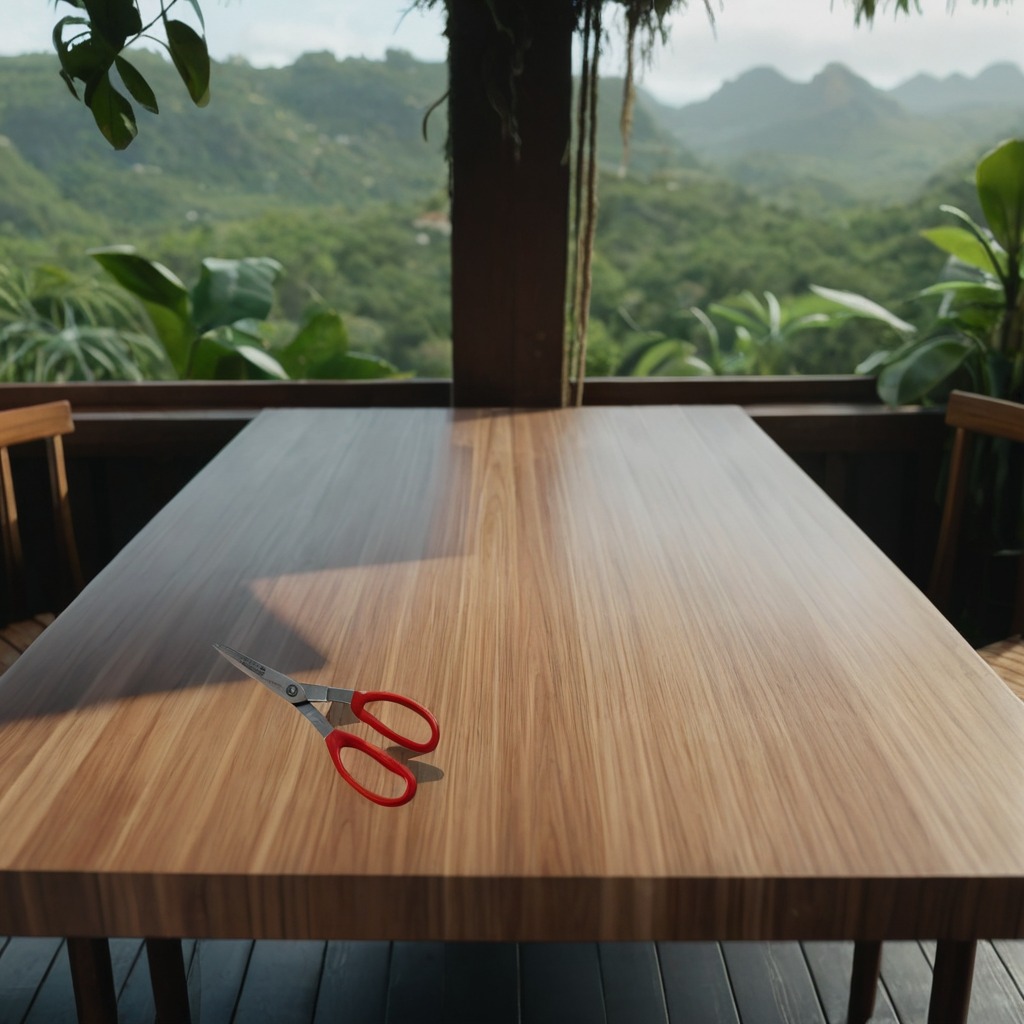
A scissor is lying on a clean wooden table inside a jungle field workshop tent humid ambient light worn but